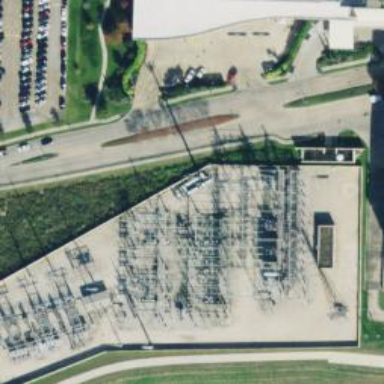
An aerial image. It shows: Switch for power supply.